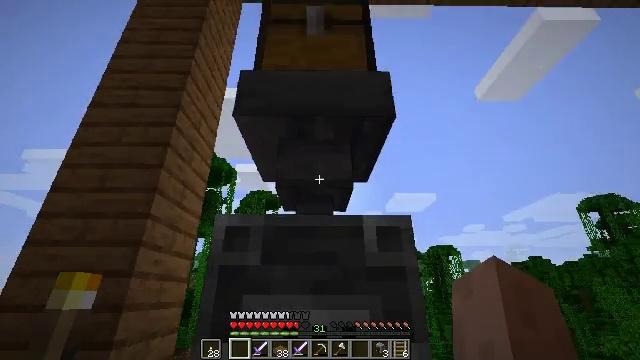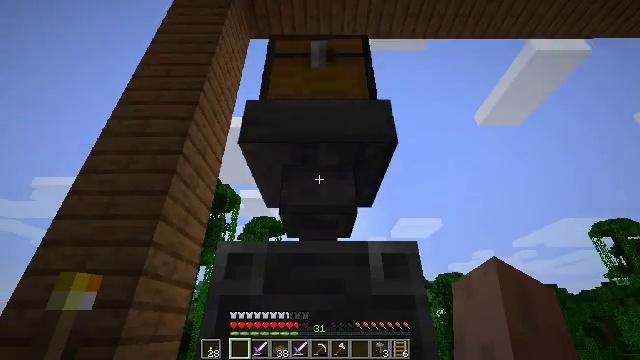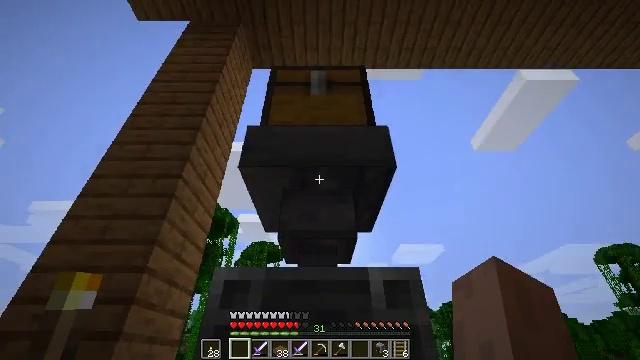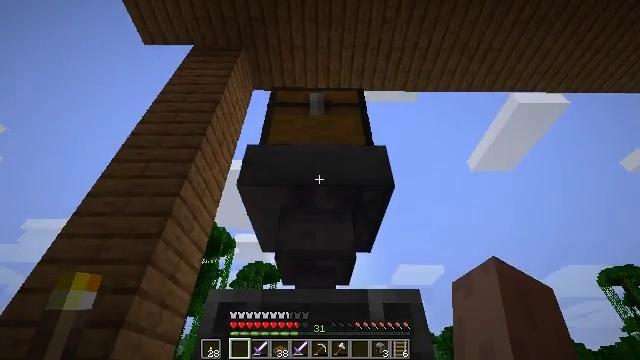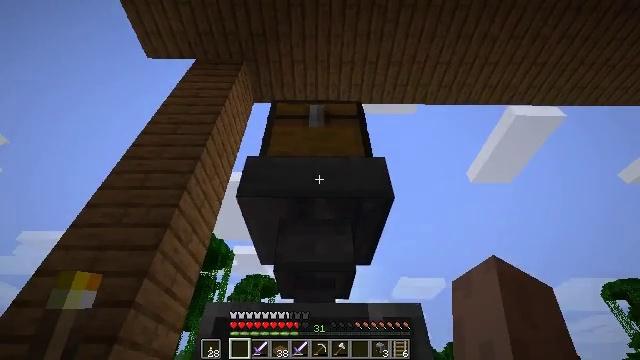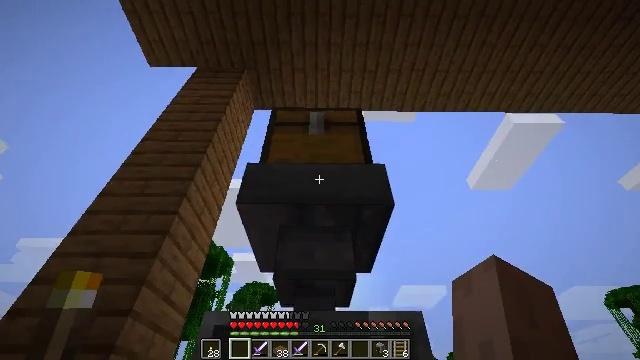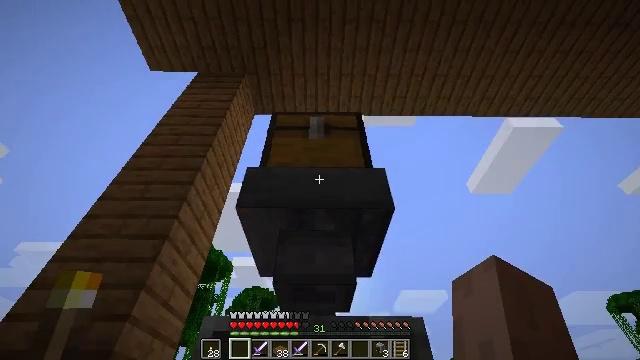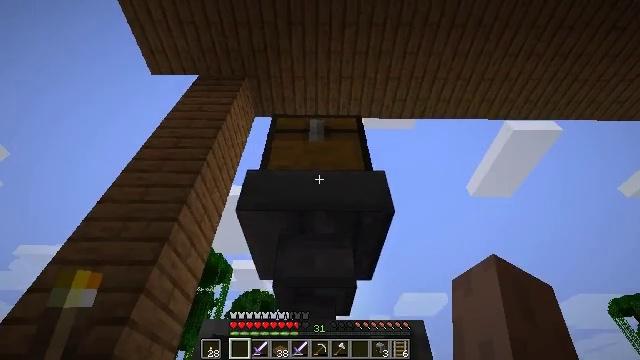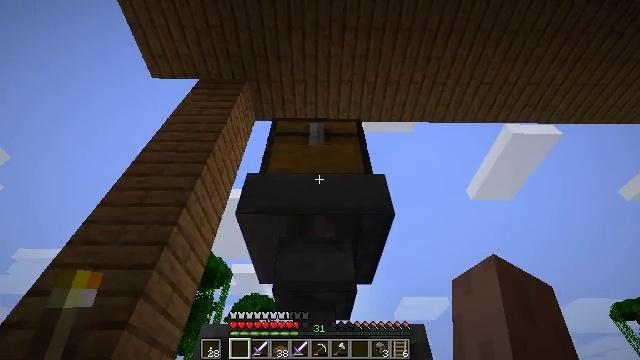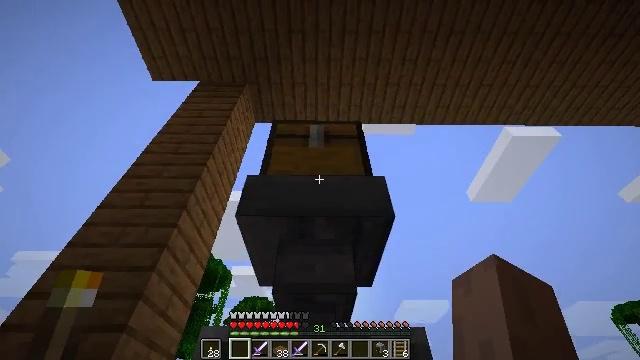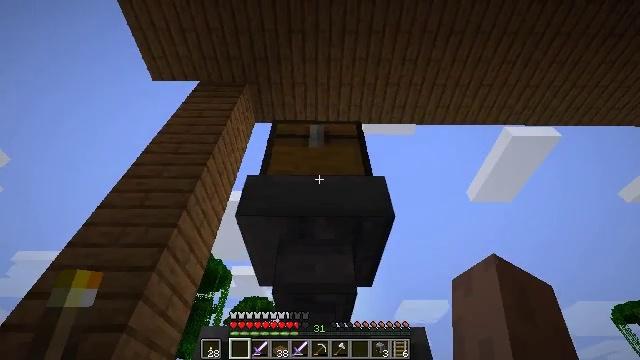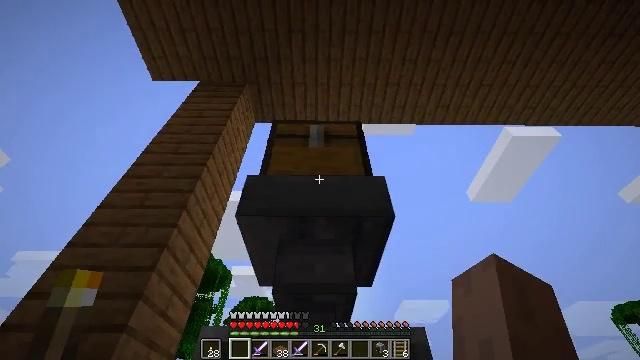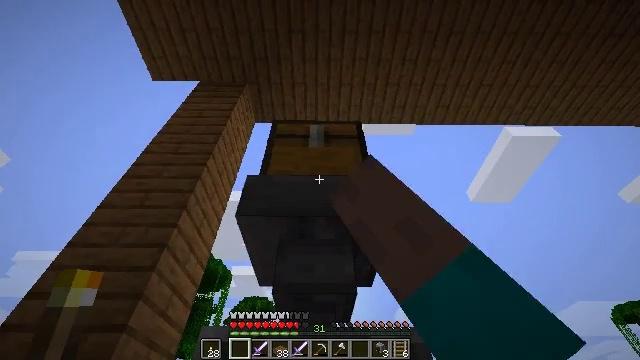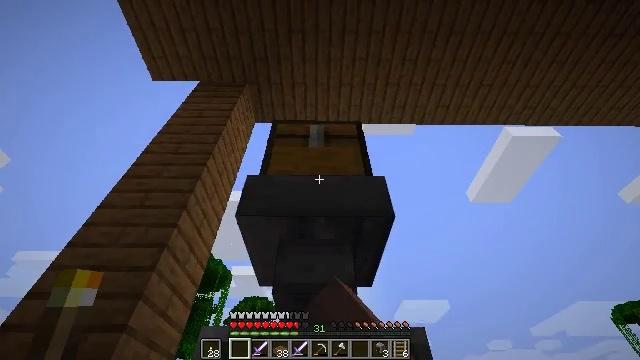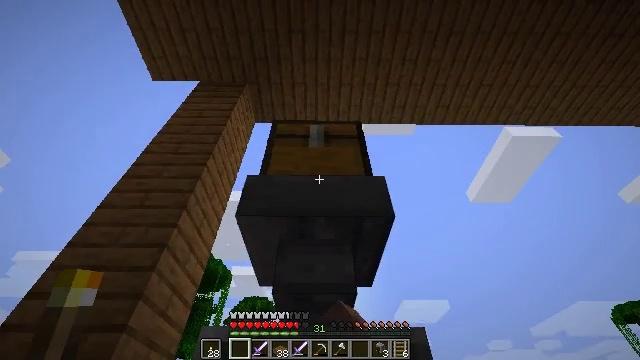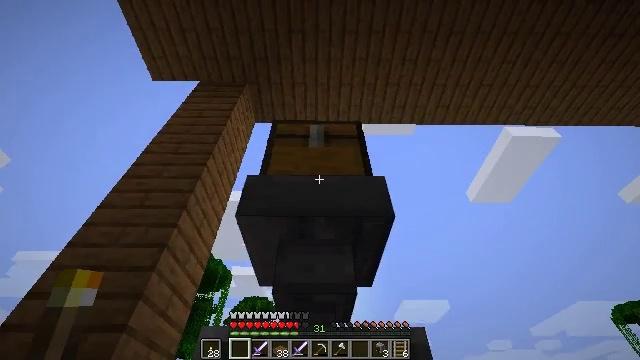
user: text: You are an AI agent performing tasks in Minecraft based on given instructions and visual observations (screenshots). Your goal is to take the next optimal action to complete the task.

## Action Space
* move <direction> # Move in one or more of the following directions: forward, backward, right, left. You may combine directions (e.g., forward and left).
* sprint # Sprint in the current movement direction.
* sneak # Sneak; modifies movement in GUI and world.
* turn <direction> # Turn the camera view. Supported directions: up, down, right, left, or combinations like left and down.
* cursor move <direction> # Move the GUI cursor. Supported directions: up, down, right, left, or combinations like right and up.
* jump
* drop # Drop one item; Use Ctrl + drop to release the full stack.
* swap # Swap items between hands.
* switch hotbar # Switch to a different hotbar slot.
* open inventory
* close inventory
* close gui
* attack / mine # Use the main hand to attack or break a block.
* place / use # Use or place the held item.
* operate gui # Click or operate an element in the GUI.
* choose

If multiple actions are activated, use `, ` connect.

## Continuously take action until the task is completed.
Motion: motion action
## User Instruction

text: Break the bamboo stalk.
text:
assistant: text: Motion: turn up
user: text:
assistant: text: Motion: turn up
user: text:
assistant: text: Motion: turn up
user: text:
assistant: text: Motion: turn up
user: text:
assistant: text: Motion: turn up
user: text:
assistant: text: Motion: no_op
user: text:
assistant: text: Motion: no_op
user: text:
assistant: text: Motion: no_op
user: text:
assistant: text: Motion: no_op
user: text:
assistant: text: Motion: no_op
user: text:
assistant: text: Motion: use / place
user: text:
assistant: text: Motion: use / place
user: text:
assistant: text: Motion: use / place
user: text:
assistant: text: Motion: no_op
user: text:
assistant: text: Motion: no_op
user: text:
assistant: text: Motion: open gui
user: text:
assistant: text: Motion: no_op
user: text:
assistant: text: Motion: no_op
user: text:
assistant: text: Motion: no_op
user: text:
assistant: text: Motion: no_op
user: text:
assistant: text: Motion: no_op
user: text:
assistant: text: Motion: no_op
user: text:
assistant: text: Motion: no_op
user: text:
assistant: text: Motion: no_op
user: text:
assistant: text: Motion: no_op
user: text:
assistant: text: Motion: no_op
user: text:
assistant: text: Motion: no_op
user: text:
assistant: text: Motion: no_op
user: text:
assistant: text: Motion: no_op
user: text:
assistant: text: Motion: no_op